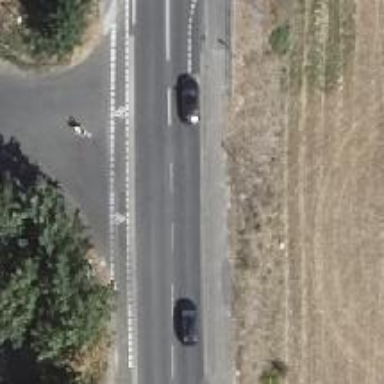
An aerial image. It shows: Footway with asphalt surface and crossing.